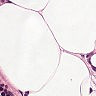
Metastatic tissue present: no